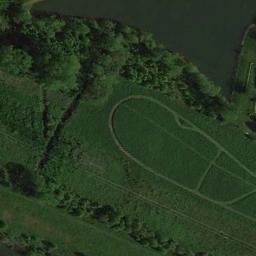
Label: meadow